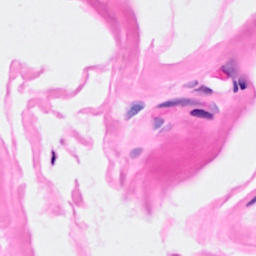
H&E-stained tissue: Breast